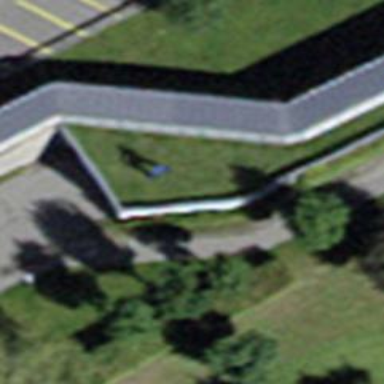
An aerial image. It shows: Charging station.